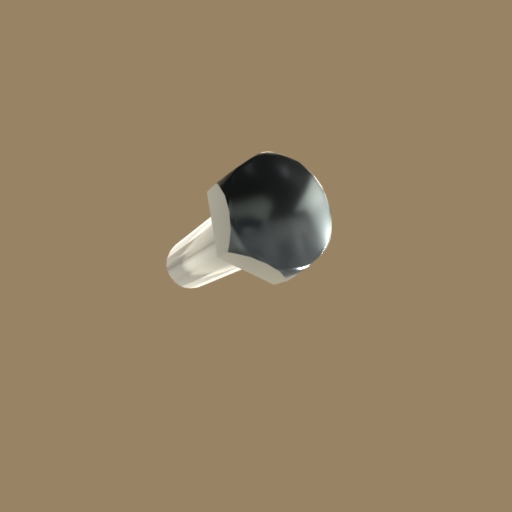
Label: bolt